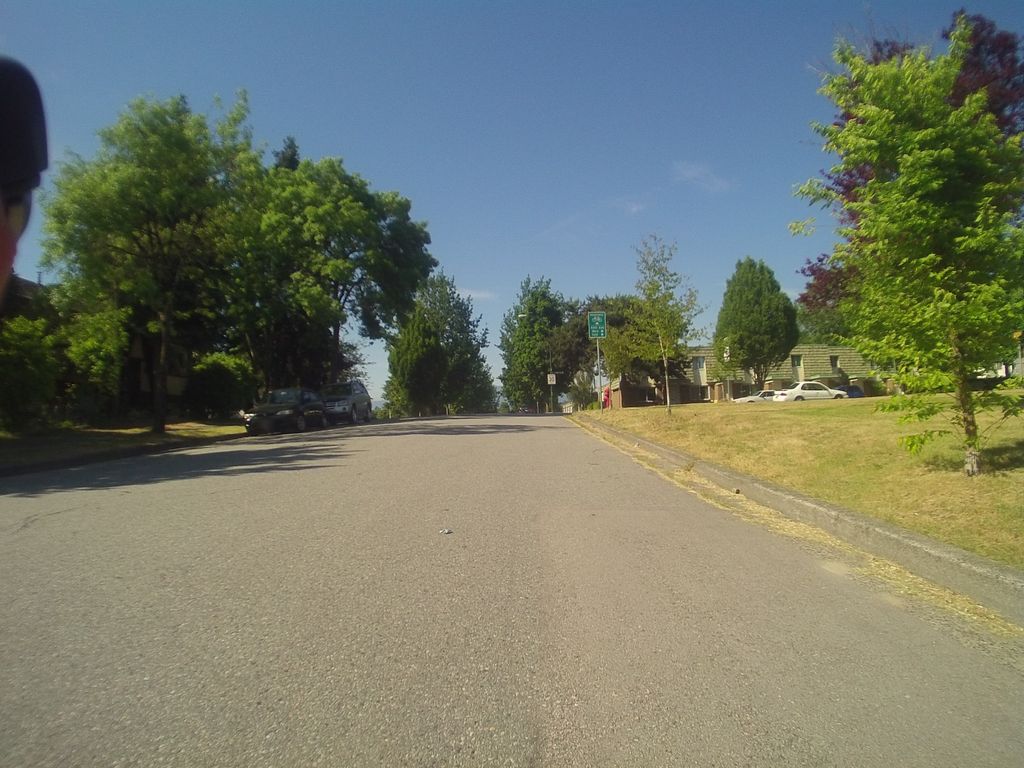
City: vancouver